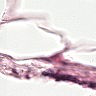
Metastatic tissue present: no